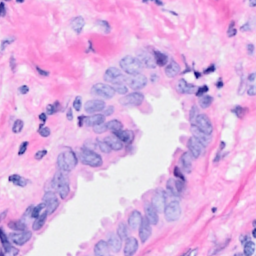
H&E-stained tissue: Breast